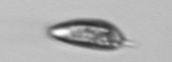
Label: Prorocentrum_triestinum